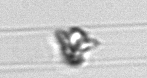
Label: Dactyliosolen_blavyanus